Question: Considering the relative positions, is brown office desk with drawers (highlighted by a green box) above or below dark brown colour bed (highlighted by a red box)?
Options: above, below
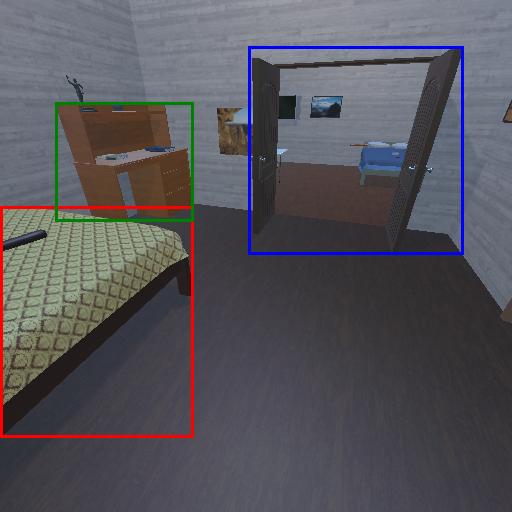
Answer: above